Aerial crown-view tile of a tropical tree (Barro Colorado Island, Panama), acquired 20250512:
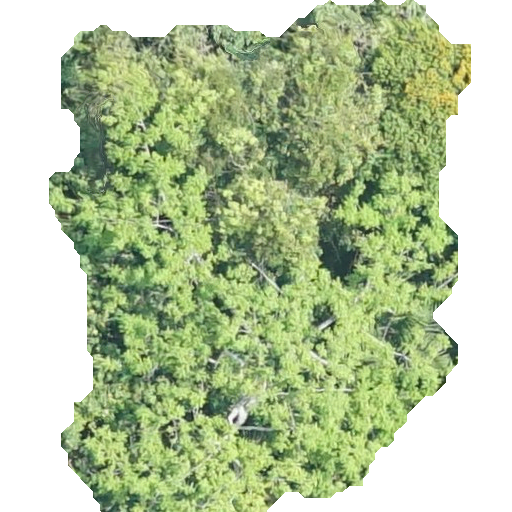
Species: Spondias radlkoferi
GBIF accepted scientific name: Spondias radlkoferi
Crown area: 255.811 m²